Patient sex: F
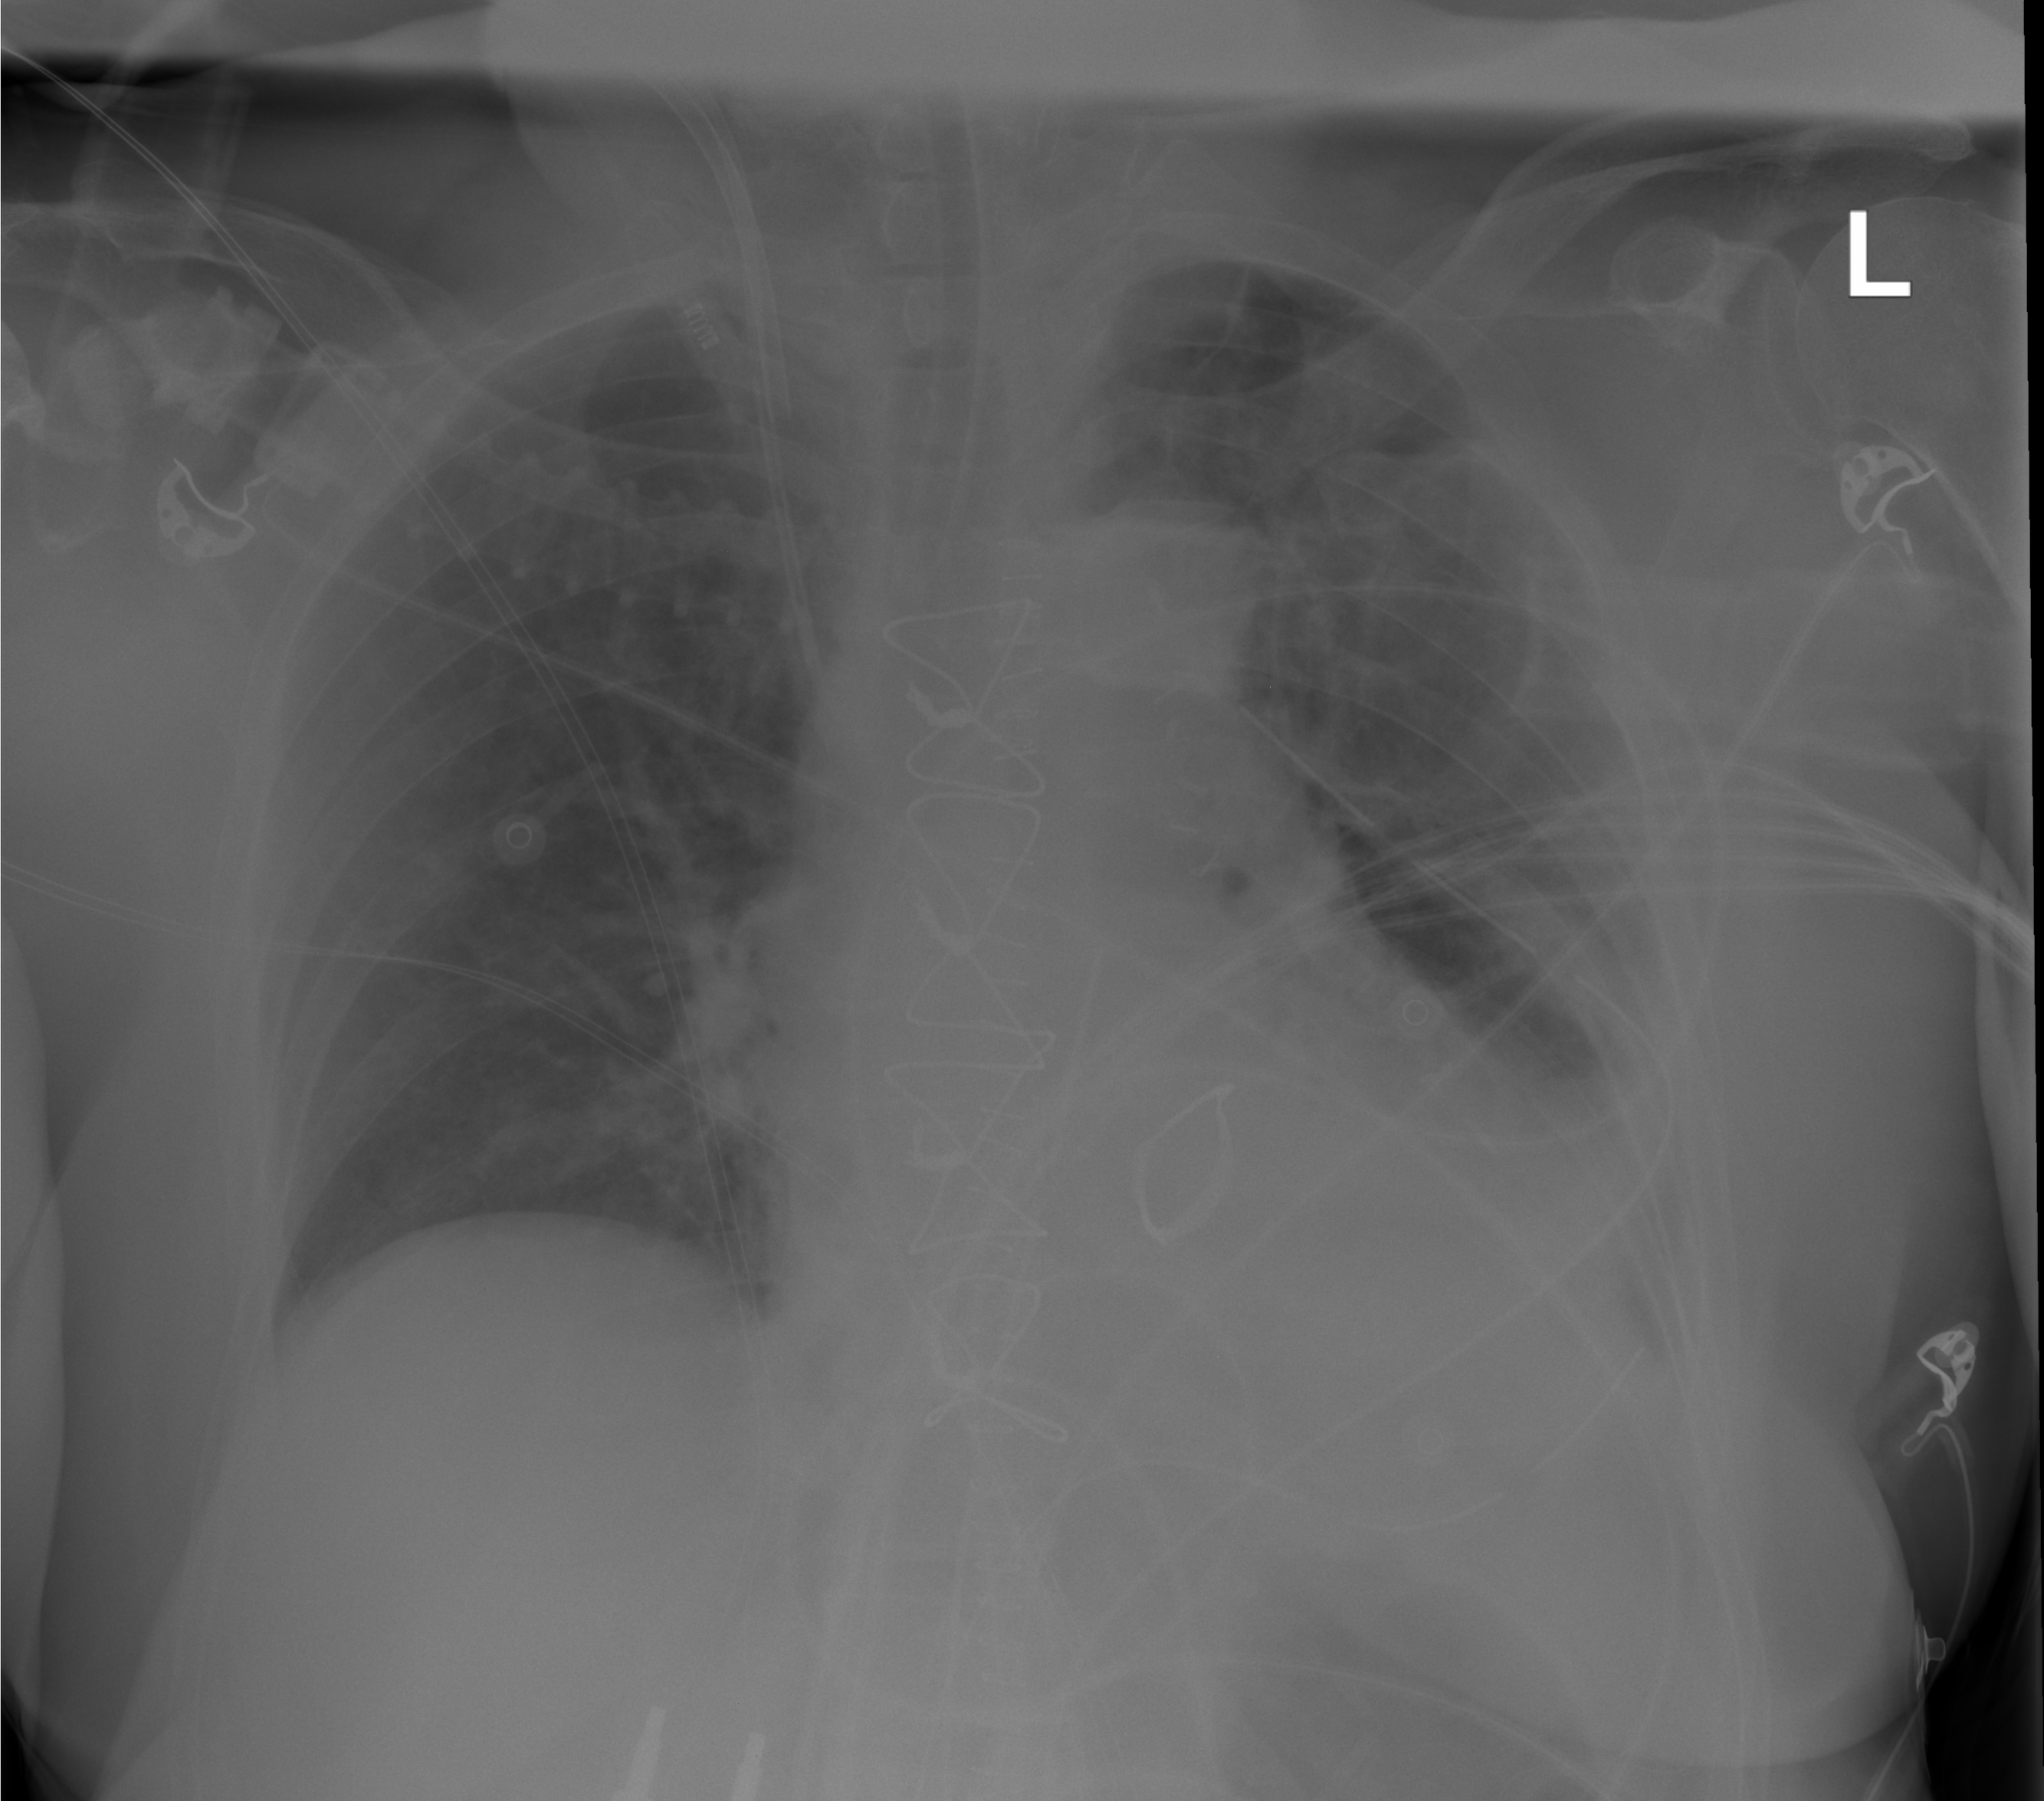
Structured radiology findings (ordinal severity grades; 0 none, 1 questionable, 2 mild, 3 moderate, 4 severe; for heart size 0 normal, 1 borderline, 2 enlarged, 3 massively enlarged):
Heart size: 2
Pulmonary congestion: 1
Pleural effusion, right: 0
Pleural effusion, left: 2
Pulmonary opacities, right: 0
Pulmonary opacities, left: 0
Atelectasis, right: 0
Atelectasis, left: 2